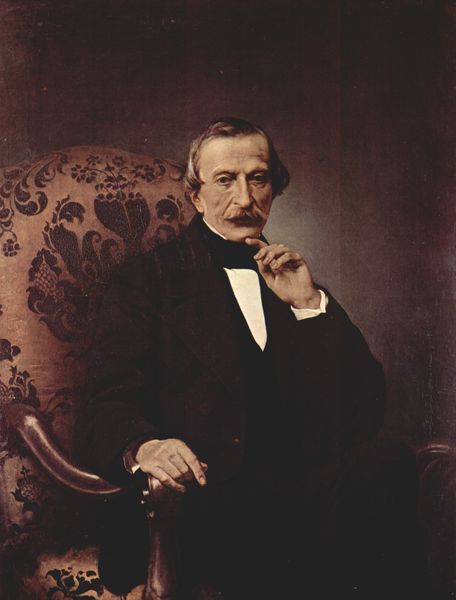
Titel: Porträt des Massimo d'Azeglio
Künstler: Francesco Hayez
Standort: Milano
Institution: Pinacoteca di Brera
Schlagwörter: dunkel, gemälde, hand, kopf, mann, schatten, weiß, gelb, ocker, sitzen, blumen, braun, finger, frankreich, geste, haar, hell, hintergrund, holz, licht, mund, nase, ohr, profil, raum, schwarz, stirn, stuhl, blick, blüten, tuch, beige, malerei, muster, ornament, schleife, alt, anzug, bart, hemd, hose, jacke, schnurrbart, wand, augen, falten, gesicht, kragen, samt, bildnis, hals, herr, hände, möbel, portrait, porträt, rückenlehne, auge, gold, haare, reich, sessel, sitzend, stoff, klassizismus, en face, england, kinn, ohren, scheitel, beine, ruhig, wangen, armlehne, lehne, sitz, nann, haltung, sepia, matt, thron, frack, polster, krawatte, ernst, seitenscheitel, streng, brauen, floral, ornamente, verzierung, glänzend, nachdenklich, schoß, nägel, denkend, knöpfe, nachdenken, fliege, schick, schnauzer, foto, fotografie, gemustert, lehnstuhl, denker, stirnfalten, älter, schnautzer, gedreht, musterung, biedermeier, halbprofil, wohlhabend, nachdenkend, hamd, binder, zentrum, oberlippenbart, gepolstert, gewebe, textil, ornamentik, revert, hemnd, gedrechselt, gebildet, jahrhundert, arabeske, repräsentativ, senkrechte, handgelenk, schnautzbart, betagt, waagerechte, kof, abstützend, bilsnis, abendkleidung, vrack, schliefe, lichthöhung, scnurrbart, denkhaltung, hocharmsessel, 20, amzug, es